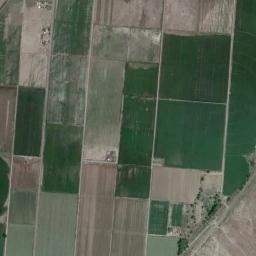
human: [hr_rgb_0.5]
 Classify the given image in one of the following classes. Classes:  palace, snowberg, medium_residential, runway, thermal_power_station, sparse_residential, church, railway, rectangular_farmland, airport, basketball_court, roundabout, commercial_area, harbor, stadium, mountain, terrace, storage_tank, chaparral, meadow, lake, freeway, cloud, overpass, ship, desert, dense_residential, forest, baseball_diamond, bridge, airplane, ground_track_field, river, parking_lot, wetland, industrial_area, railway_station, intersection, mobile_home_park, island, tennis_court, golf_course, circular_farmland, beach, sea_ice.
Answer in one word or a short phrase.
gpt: rectangular_farmland